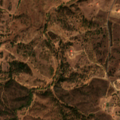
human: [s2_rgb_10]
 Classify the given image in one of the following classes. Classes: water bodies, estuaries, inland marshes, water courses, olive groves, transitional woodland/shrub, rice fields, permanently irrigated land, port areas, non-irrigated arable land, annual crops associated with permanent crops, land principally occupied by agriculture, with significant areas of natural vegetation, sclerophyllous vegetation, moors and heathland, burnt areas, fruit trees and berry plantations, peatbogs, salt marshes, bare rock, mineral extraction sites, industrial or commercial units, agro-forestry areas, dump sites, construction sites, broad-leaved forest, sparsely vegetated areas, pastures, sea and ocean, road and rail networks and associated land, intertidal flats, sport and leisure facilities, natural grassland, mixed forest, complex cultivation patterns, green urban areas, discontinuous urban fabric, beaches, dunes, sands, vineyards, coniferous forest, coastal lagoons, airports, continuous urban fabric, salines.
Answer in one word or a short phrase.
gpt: pastures, agro-forestry areas, broad-leaved forest, transitional woodland/shrub